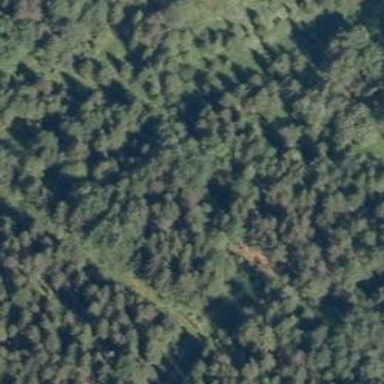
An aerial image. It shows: Dense woodland area covered with trees. It's forest with abundant tree cover.